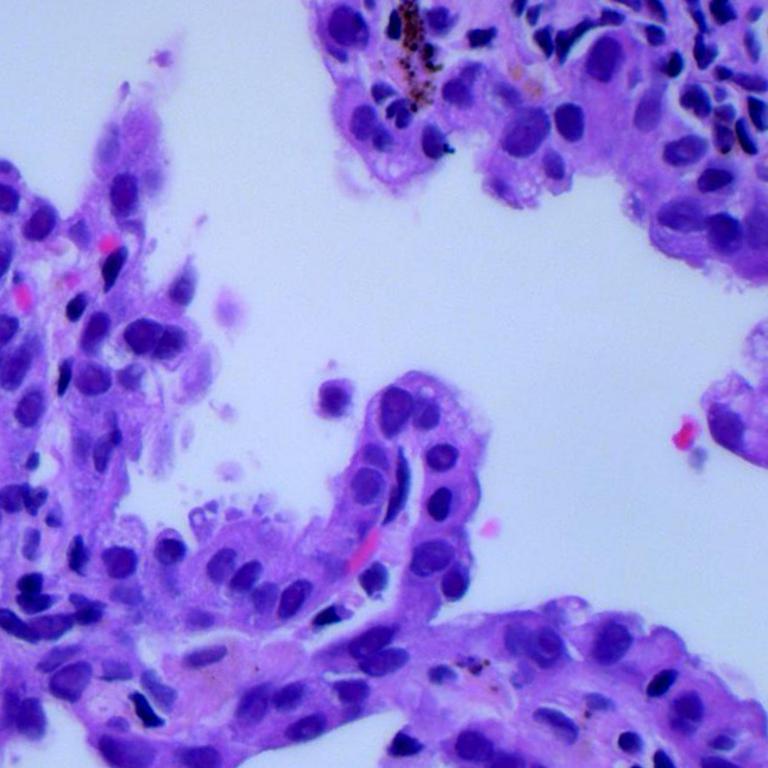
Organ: lung
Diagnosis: adenocarcinomas